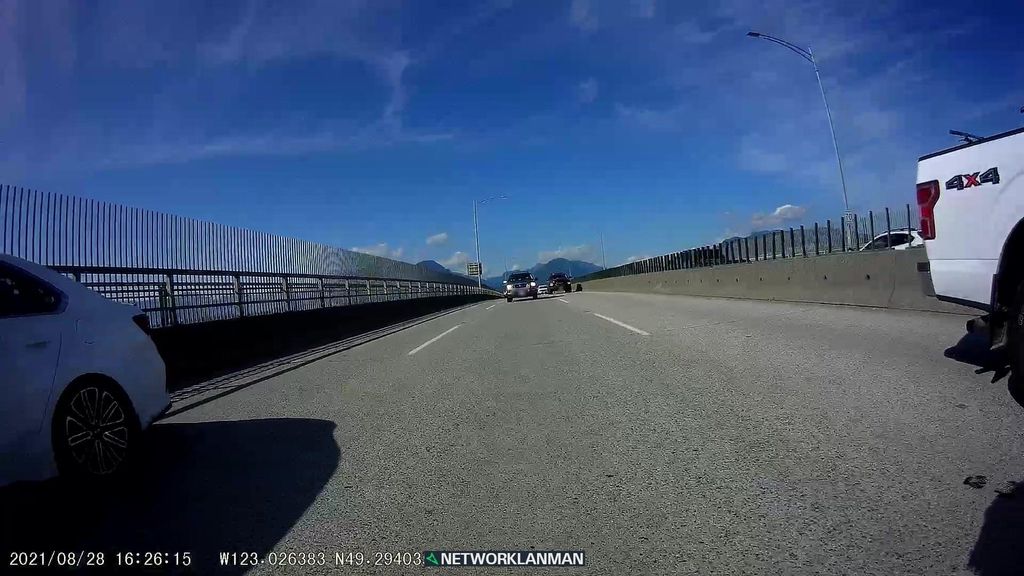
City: vancouver